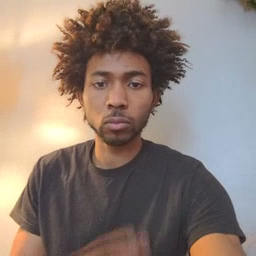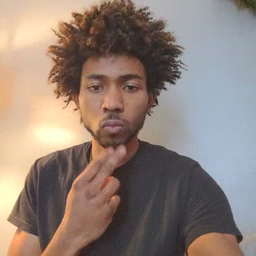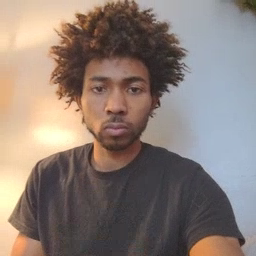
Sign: cute